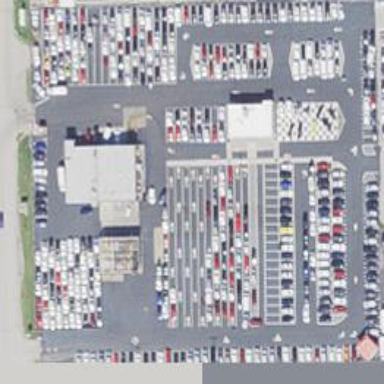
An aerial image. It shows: Car rental service.